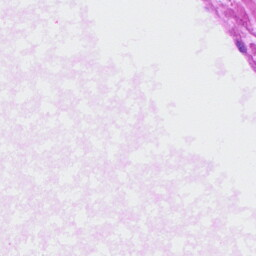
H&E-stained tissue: Ovarian